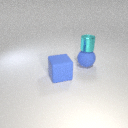
small cyan metal cylinder above large blue rubber sphere